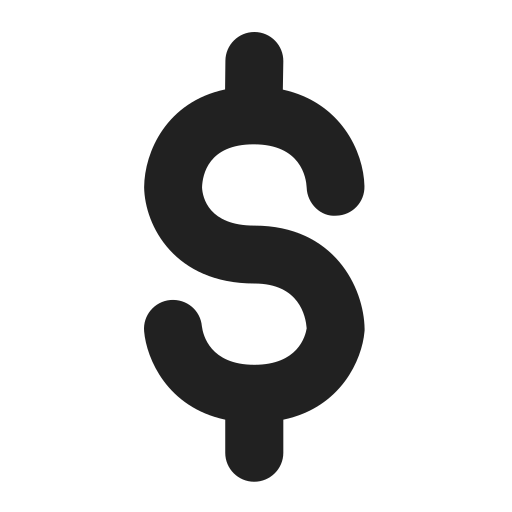
heavy dollar sign high contrast